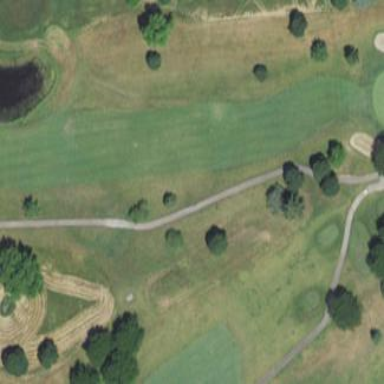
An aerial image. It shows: Scenic golf fairway.